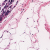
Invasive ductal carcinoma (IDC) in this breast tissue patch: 0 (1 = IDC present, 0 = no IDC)